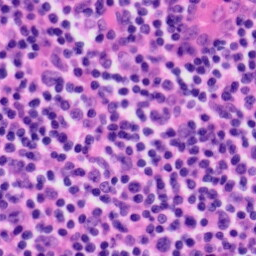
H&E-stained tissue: Tonsil